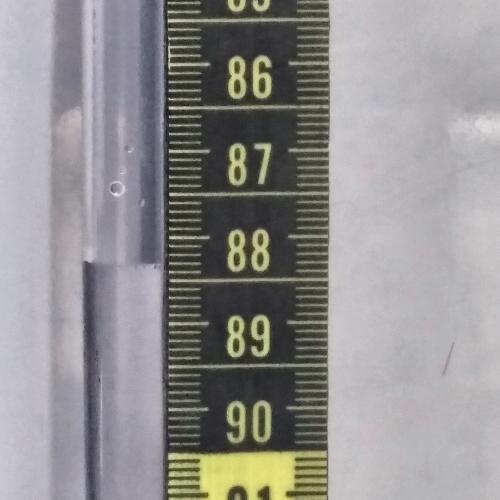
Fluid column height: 88.3 cm